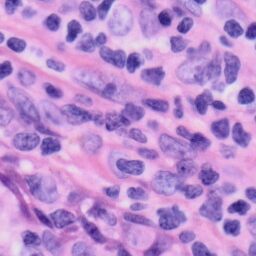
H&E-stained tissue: Skin